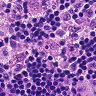
Metastatic tissue present: no